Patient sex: F
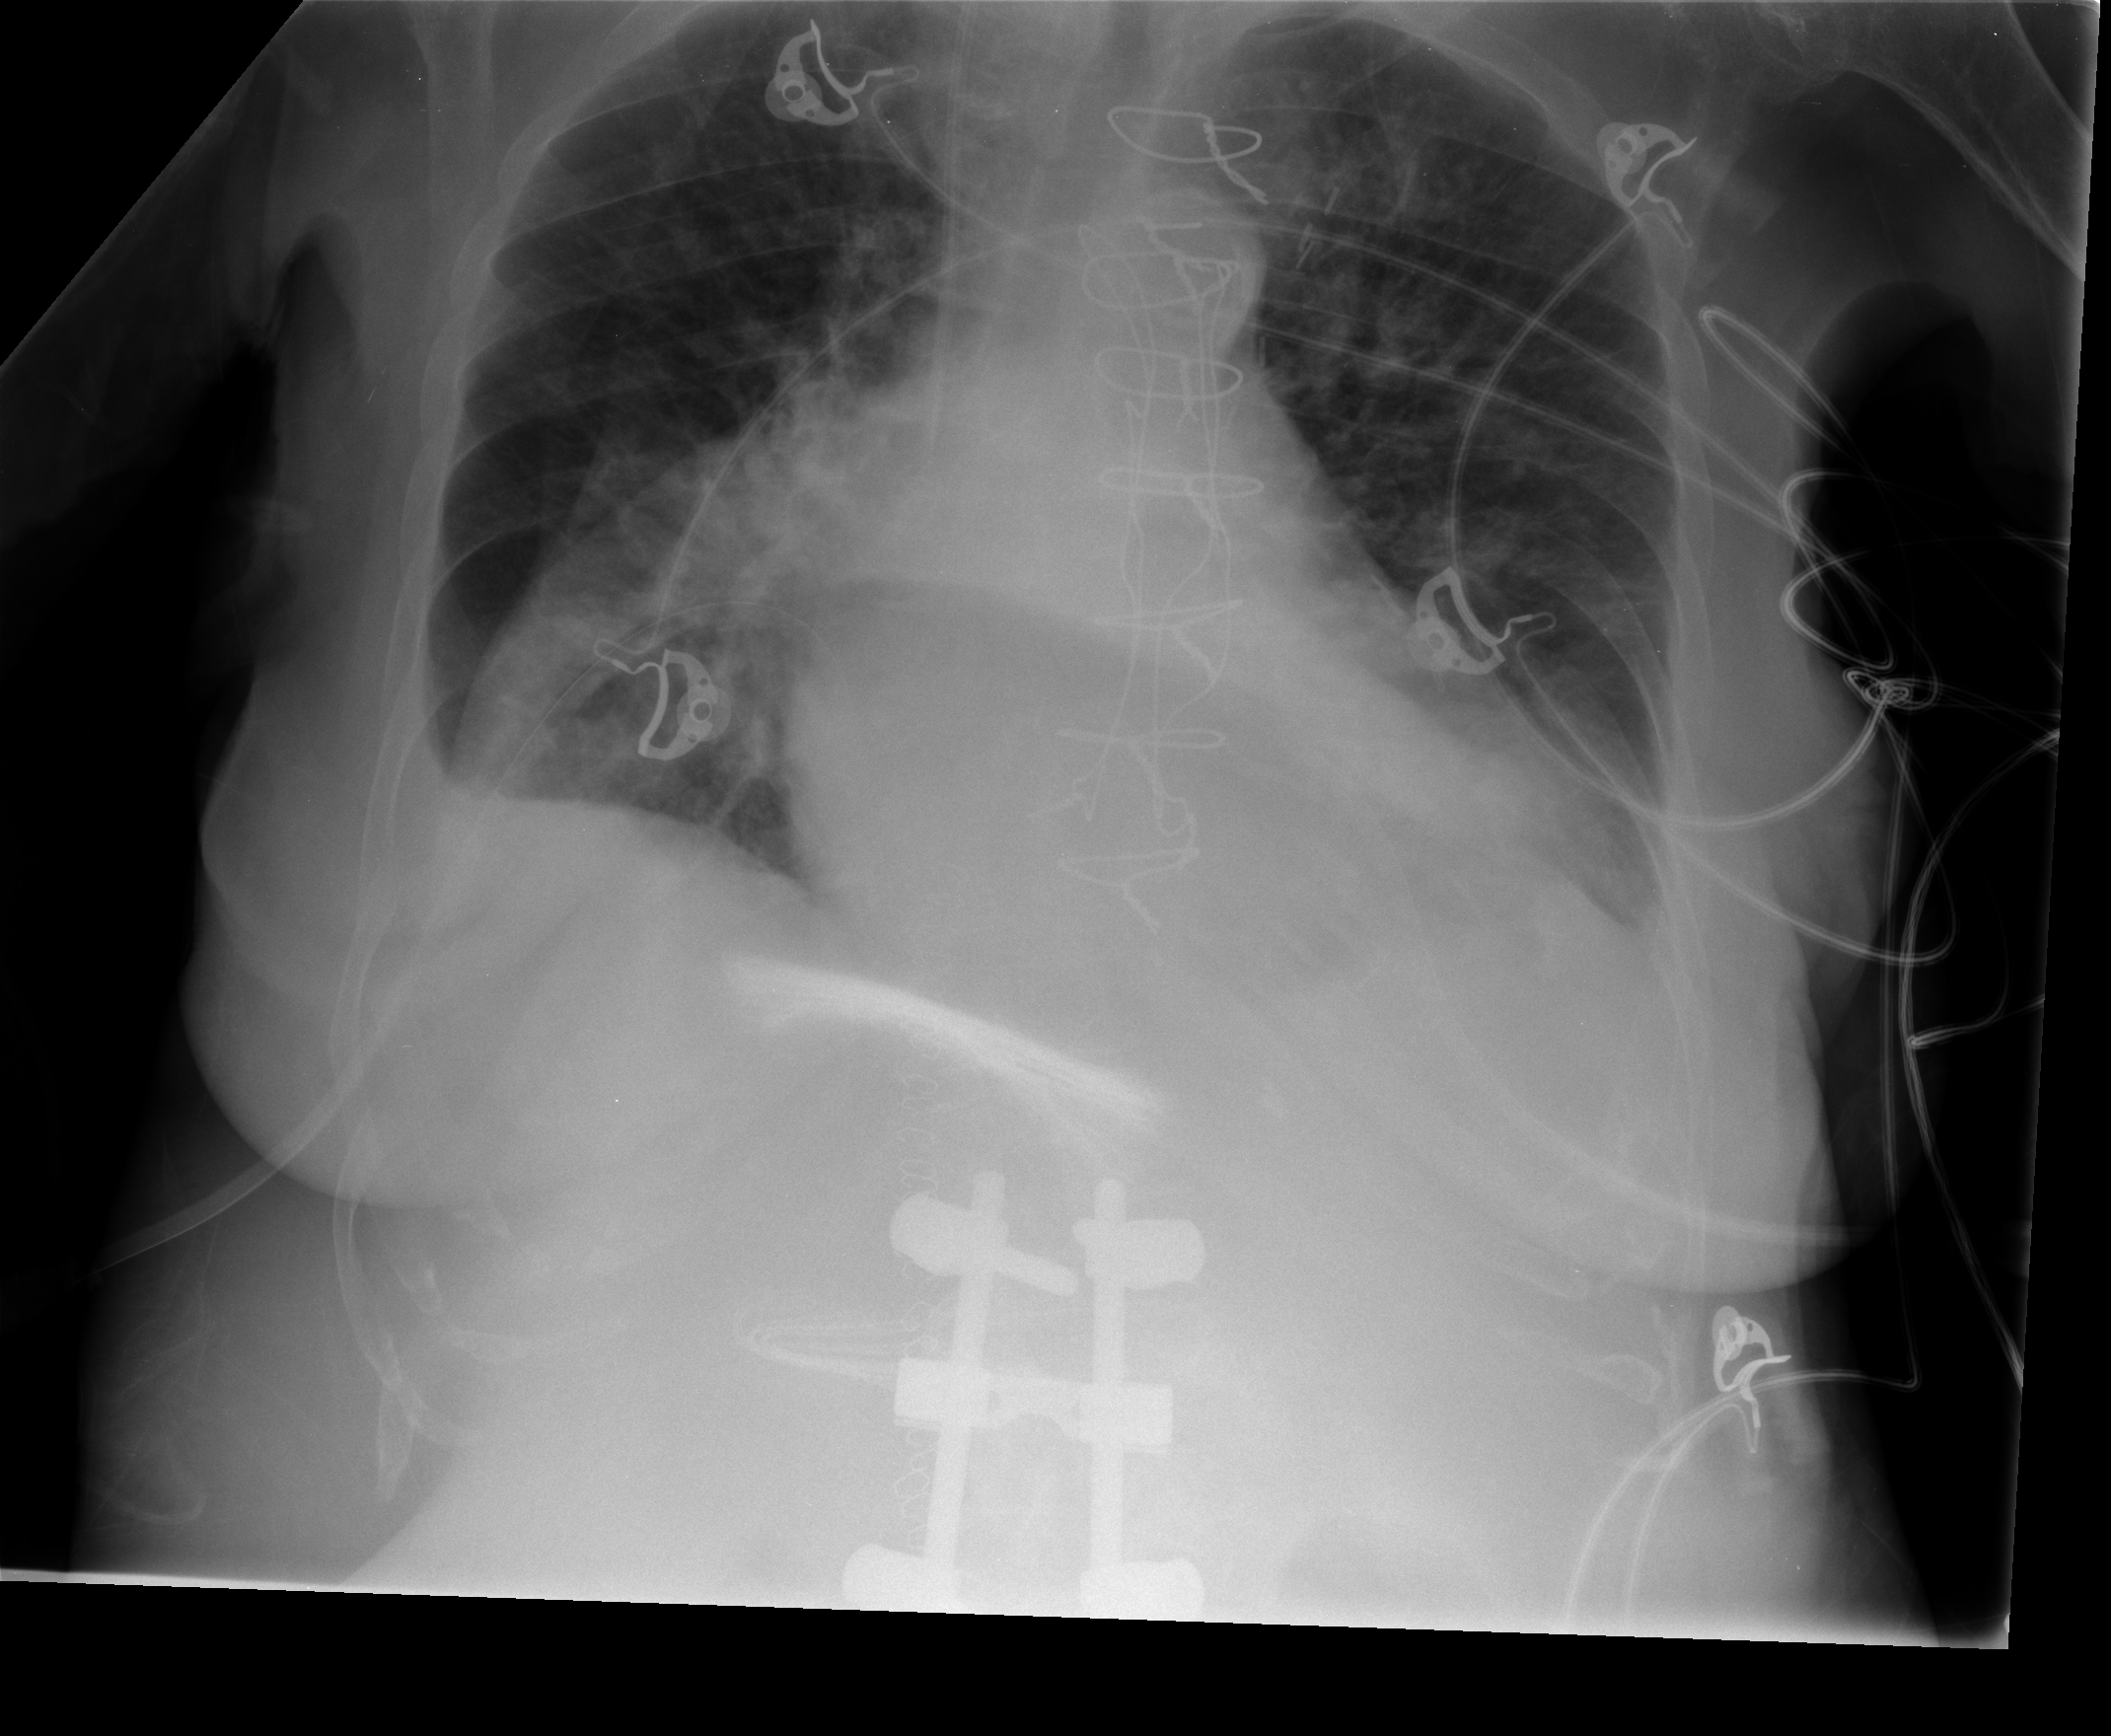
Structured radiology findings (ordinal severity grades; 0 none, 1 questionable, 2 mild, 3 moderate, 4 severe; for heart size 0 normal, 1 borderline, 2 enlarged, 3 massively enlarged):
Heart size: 2
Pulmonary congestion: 1
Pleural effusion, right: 2
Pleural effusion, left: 0
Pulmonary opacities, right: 0
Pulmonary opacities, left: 1
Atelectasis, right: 2
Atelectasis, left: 2